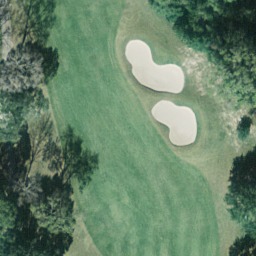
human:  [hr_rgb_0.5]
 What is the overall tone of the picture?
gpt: golf course